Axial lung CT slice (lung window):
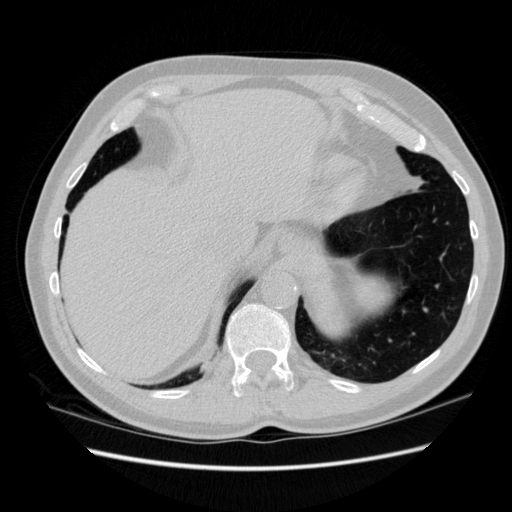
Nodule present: no